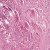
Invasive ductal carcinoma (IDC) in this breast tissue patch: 1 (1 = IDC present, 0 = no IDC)